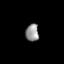
Tissue: prostate
Cell type: T cells
Senescence score: 0.319
Nuclear area (px): 224
Mean DAPI intensity: 147.3125